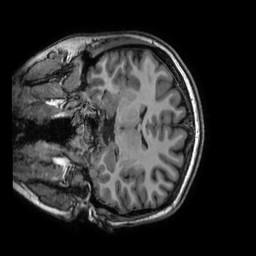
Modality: T1w
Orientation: coronal
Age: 19
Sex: female
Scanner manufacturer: ge
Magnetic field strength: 3 T
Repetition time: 0.008832 s
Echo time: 0.003772 s